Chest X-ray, PA view. Patient: 56 years old, sex F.
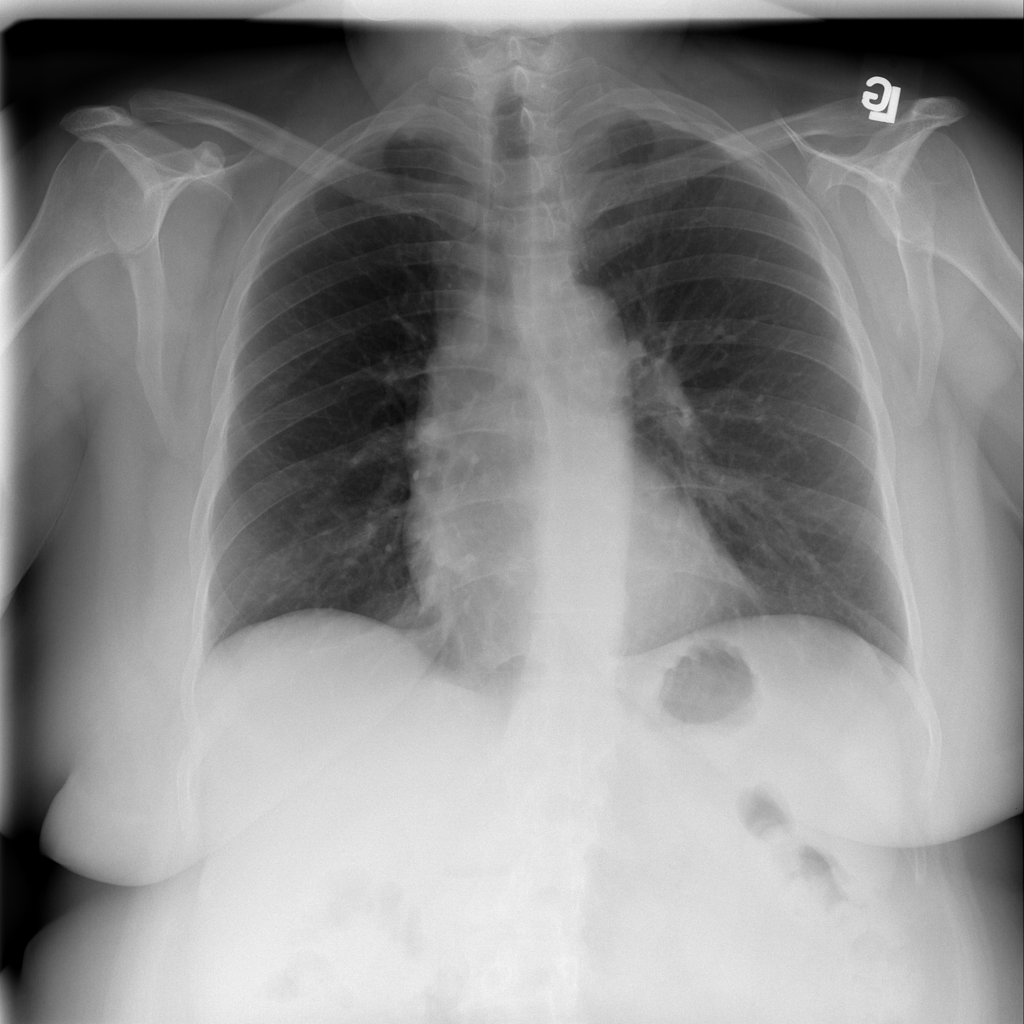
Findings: No Finding